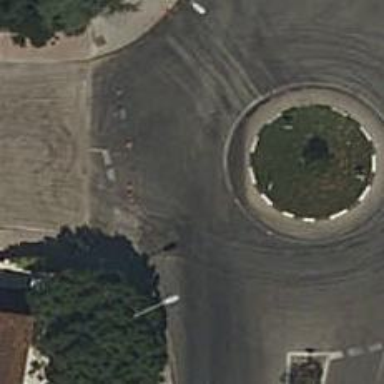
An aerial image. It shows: Residential road with asphalt surface leading up to roundabout.